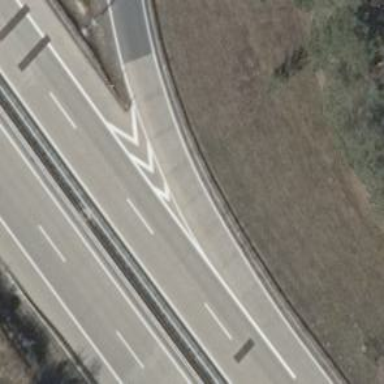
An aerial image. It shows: Concrete motorway link.